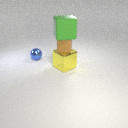
large green rubber cube above large yellow metal cube